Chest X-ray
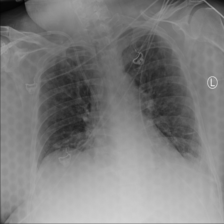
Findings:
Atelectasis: positive
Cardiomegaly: negative
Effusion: negative
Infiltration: negative
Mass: negative
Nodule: negative
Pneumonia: negative
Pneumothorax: negative
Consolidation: negative
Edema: negative
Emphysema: negative
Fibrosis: negative
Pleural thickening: negative
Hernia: negative